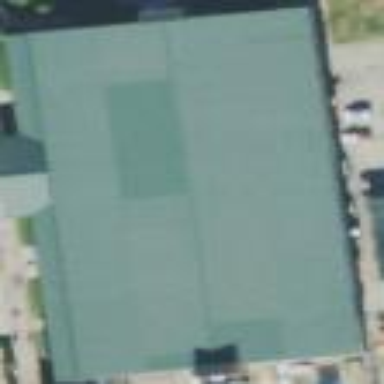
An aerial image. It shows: Events venue building.